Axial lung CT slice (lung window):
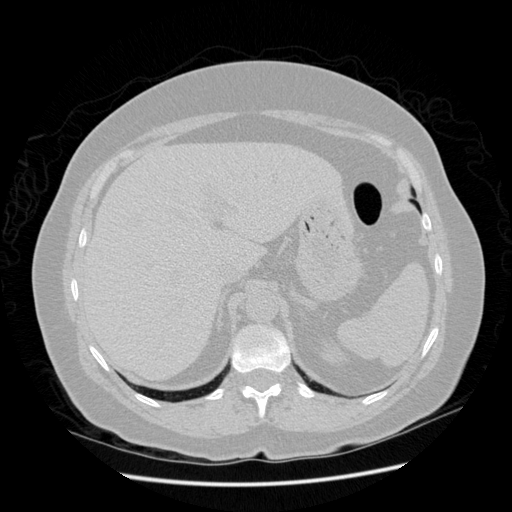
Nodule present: no